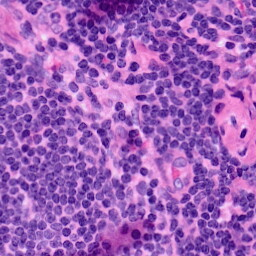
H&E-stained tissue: LymphNode